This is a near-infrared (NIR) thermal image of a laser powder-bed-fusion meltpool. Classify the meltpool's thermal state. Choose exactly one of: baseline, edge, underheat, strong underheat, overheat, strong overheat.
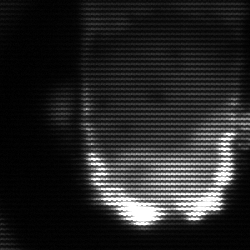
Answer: baseline